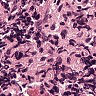
Metastatic tissue present: no